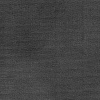
Atmospheric dust classification: dusty